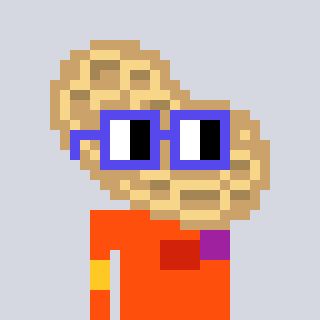
a pixel art character with square blue glasses, a peanut-shaped head and a orange-colored body on a cool background